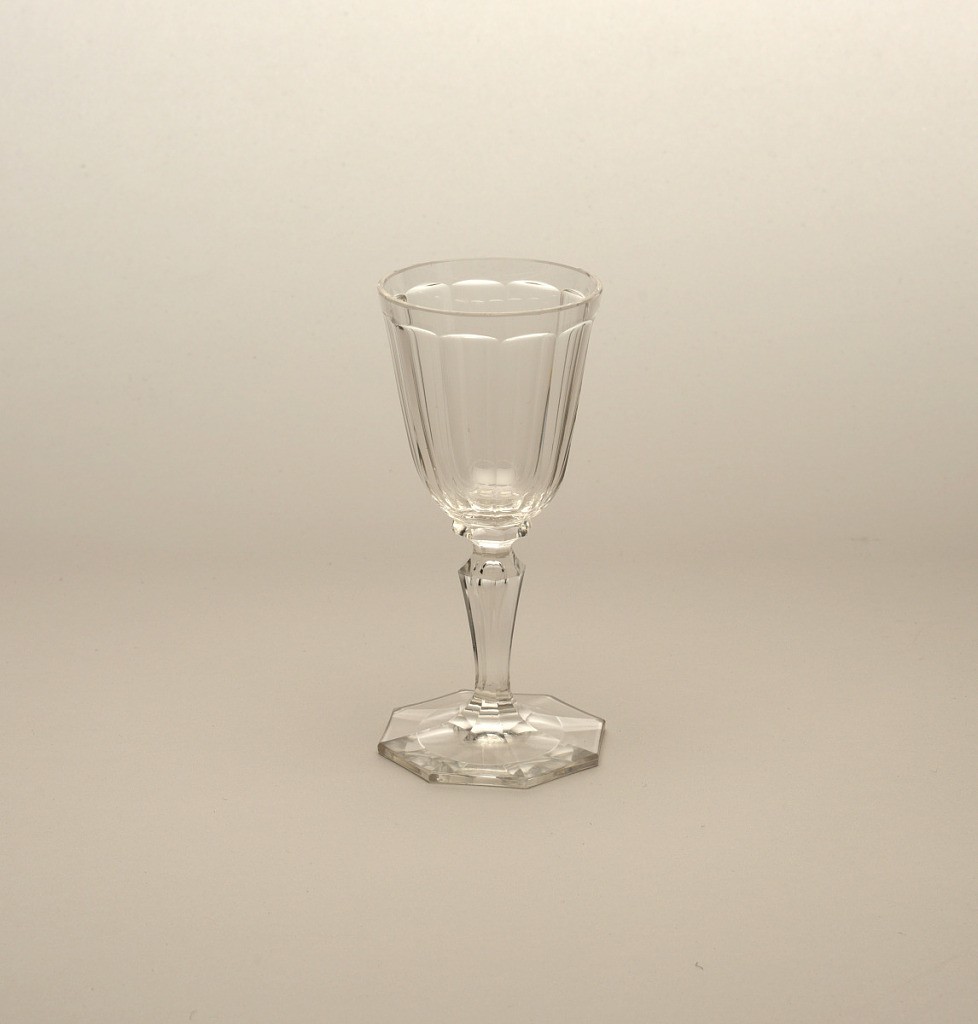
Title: Palais
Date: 1865
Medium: Glass
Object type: Liqueur glass
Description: Faceted cup on stem on octagonally faceted foot.